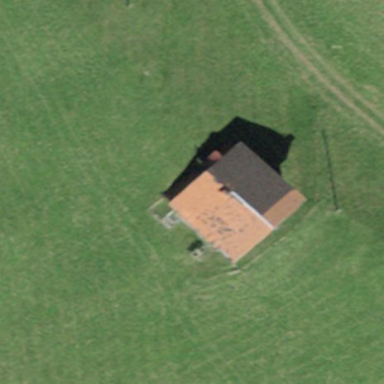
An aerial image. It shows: Farm building.